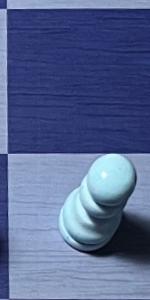
Label: Pawn_White